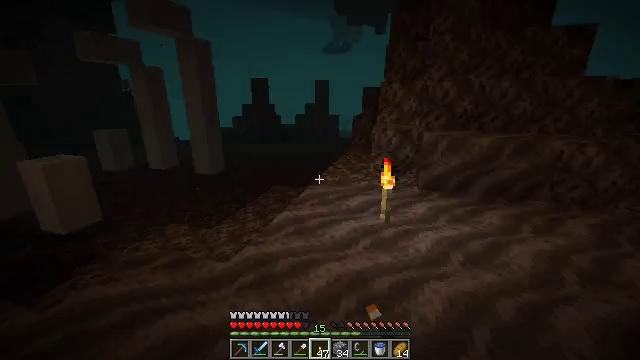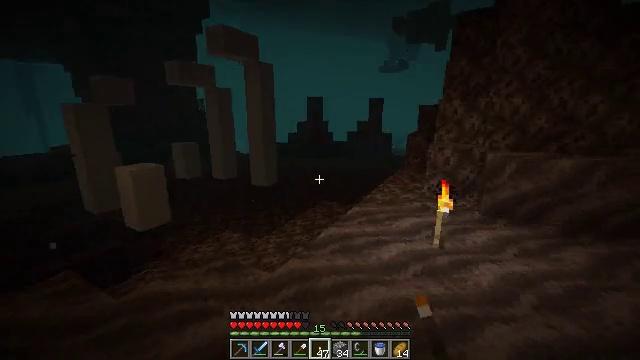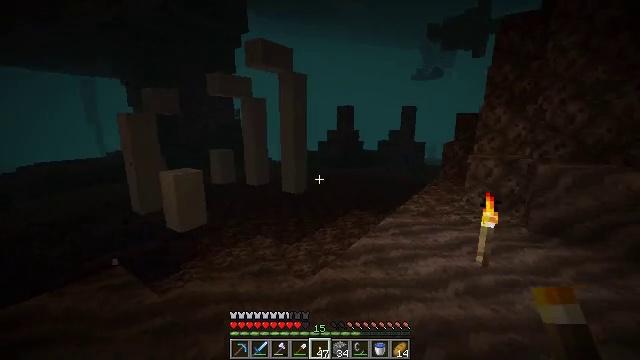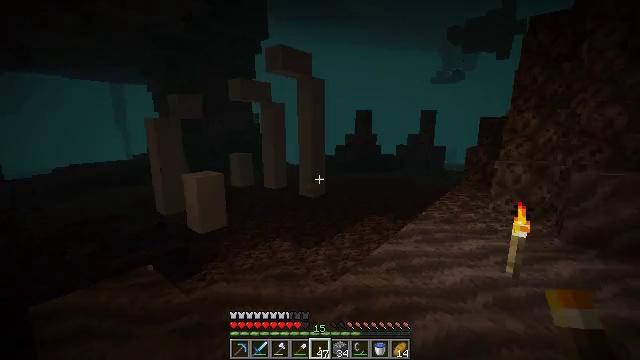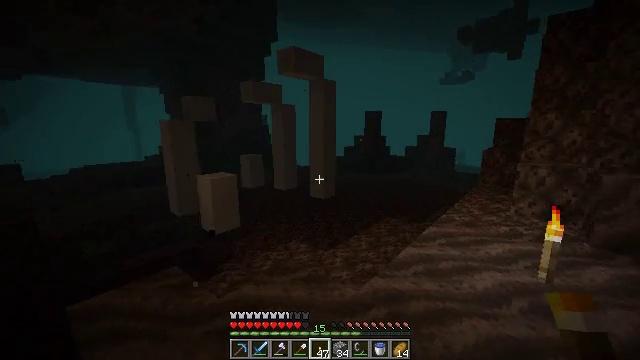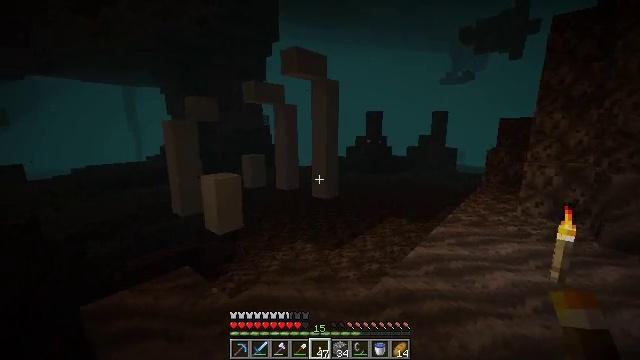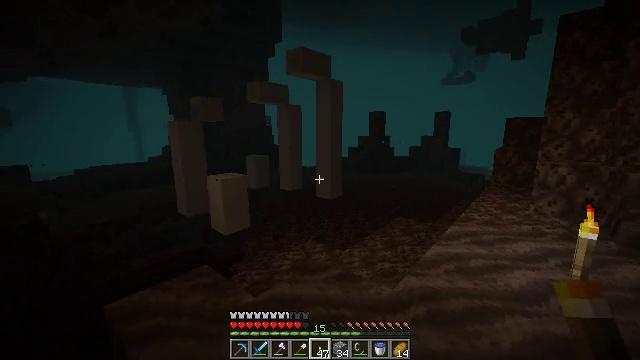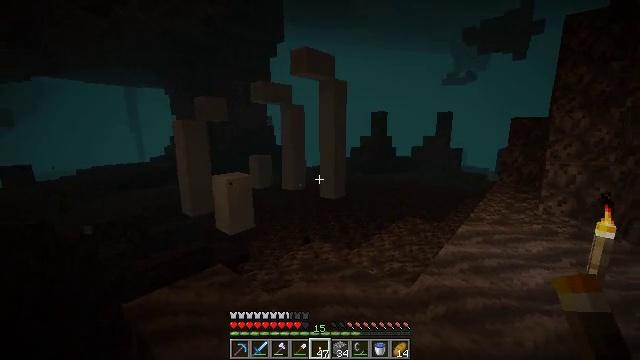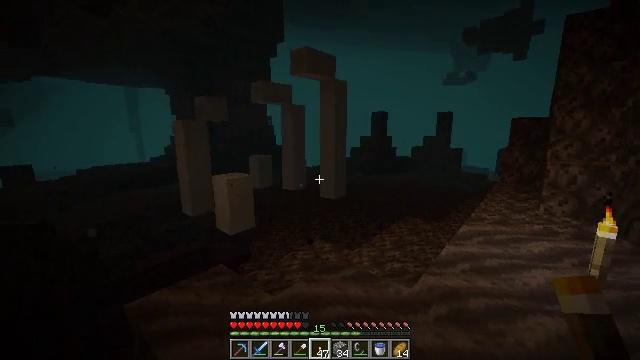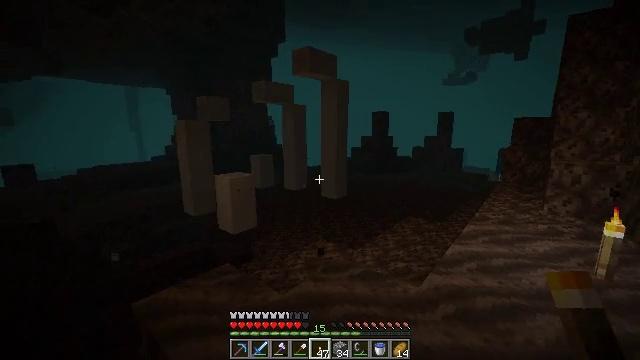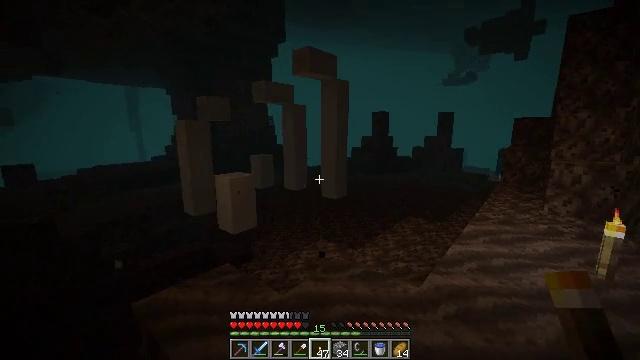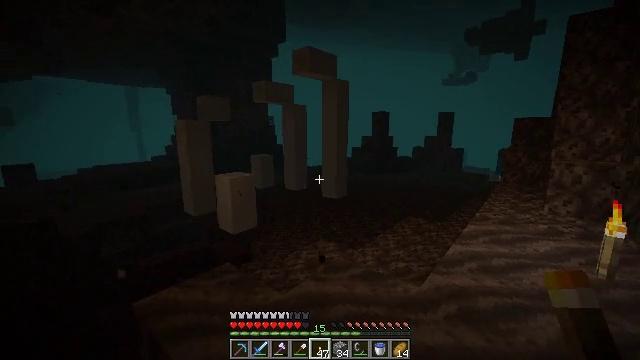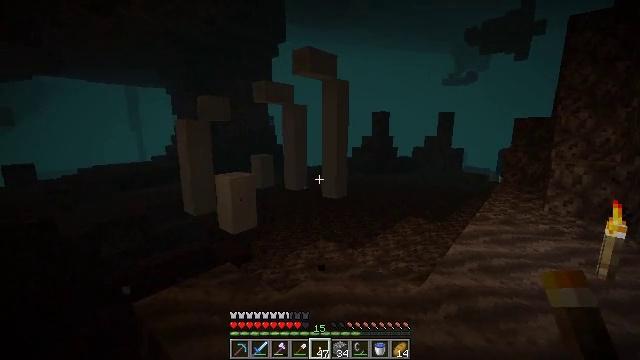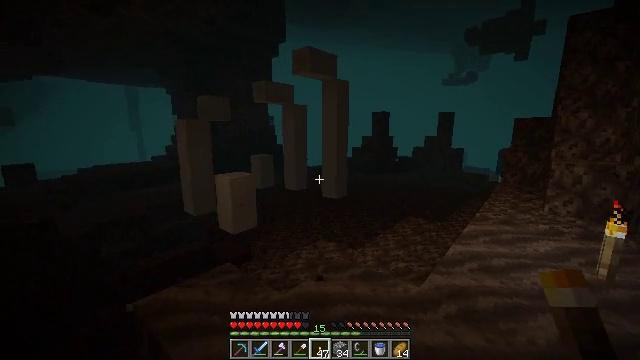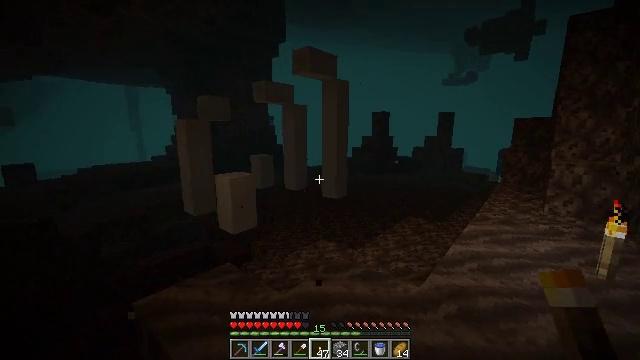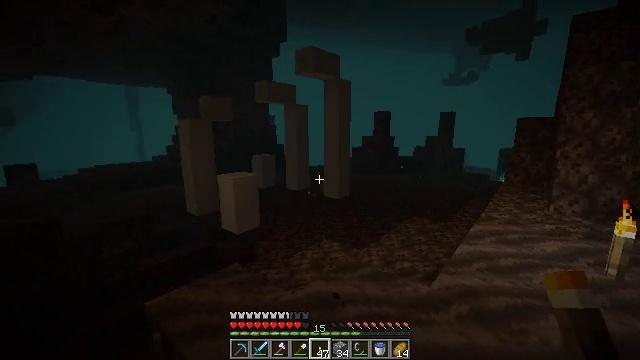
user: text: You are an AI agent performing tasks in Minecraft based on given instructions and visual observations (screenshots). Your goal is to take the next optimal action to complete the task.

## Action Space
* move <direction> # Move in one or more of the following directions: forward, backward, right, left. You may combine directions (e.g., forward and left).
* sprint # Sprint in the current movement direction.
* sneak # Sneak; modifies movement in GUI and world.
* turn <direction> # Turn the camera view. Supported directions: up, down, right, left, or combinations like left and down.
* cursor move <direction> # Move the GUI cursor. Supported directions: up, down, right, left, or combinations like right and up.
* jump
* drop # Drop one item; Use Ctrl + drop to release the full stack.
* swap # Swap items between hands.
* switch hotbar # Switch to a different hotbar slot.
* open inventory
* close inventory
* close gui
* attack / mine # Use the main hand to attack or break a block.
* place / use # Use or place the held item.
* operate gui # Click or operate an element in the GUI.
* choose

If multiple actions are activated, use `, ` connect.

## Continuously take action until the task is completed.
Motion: motion action
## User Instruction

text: Mine the bone block found in fossils.
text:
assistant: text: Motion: turn left and up
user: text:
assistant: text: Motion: move left, turn left and up
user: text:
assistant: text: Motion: move left, turn left
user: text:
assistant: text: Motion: move left, turn left
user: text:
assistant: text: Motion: move left
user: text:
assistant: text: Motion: move left
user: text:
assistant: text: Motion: no_op
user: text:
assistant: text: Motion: no_op
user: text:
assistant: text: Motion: no_op
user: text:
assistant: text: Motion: no_op
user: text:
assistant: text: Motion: no_op
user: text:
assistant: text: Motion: no_op
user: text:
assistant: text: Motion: no_op
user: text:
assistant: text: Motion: no_op
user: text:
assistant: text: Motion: move left
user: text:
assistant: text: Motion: move left
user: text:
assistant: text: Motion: move left
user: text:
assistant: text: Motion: move left
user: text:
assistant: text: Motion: move left, turn left and down
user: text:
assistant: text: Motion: turn left and down
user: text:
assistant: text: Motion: turn left and down
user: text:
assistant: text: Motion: move forward, turn left and down
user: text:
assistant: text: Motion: move forward and move right, turn down
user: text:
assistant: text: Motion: move forward and move right
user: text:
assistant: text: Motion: move forward and move right
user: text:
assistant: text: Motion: move forward and move right
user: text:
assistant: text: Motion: move forward and move right
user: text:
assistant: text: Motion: move forward and move right, turn down
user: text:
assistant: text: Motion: move forward and move right, turn down
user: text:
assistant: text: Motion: move forward and move right, turn down